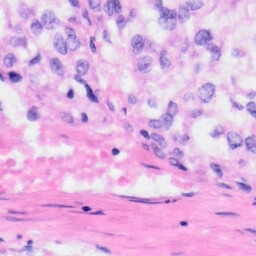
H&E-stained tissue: Liver